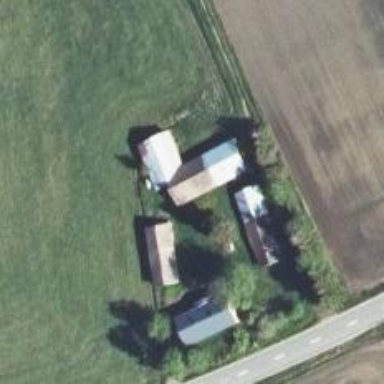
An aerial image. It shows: Farmyard area.